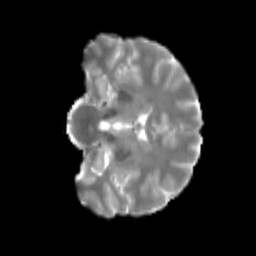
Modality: T2w
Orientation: coronal
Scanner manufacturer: siemens
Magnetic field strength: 3 T
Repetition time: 4 s
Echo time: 0.0594 s